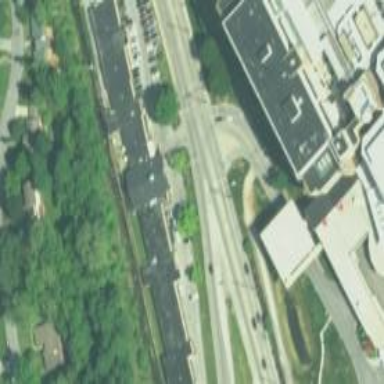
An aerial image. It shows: Nursing home building.